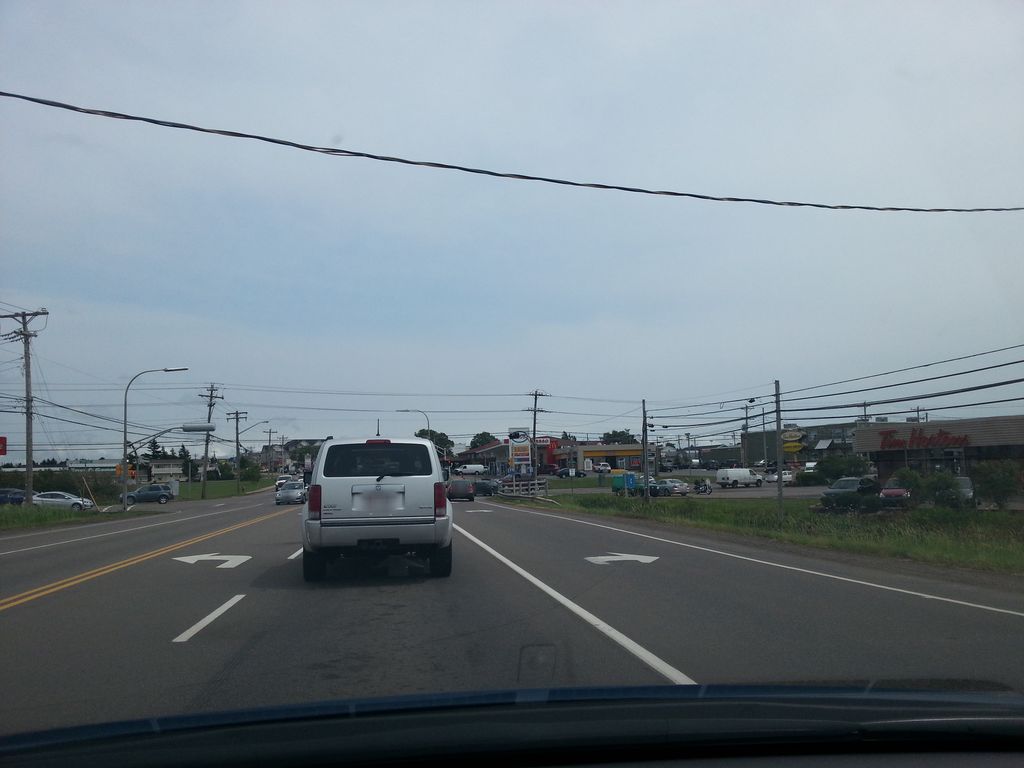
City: charlottetown